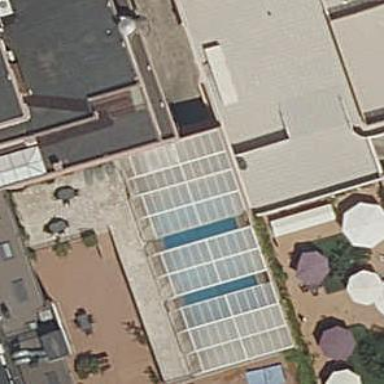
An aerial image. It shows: Swimming pool located in leisure land.